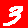
Digit: 3